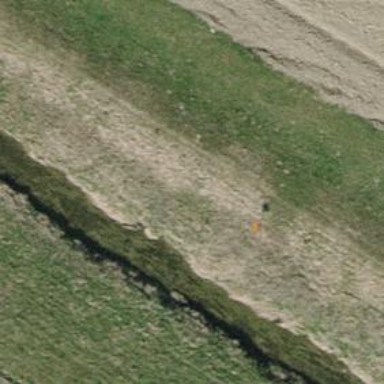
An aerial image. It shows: Pipeline marker.